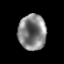
Tissue: prostate
Cell type: T cells
Senescence score: 0.2788
Nuclear area (px): 971
Mean DAPI intensity: 130.533